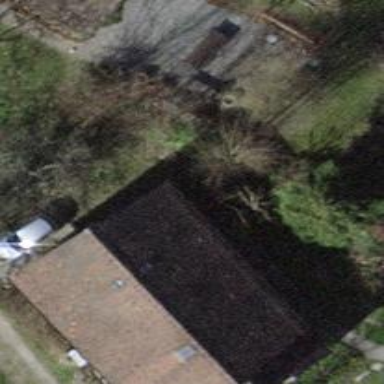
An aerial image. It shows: Building with gabled roof.